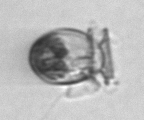
Label: Dinophysis_acuminata